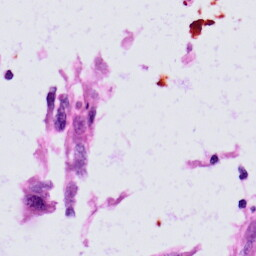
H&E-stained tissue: Skin